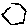
Label: hexagon